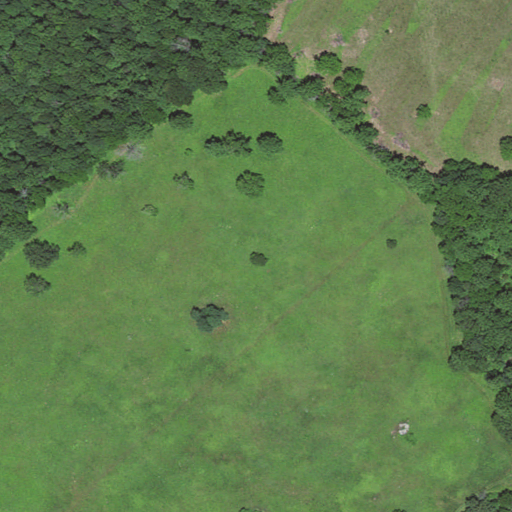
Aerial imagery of ridge(s) in Virginia named Fishback Ridge containing pasture, deciduous forest, and mixed forest